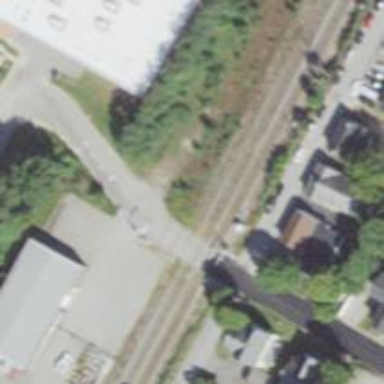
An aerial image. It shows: Railway level crossing.